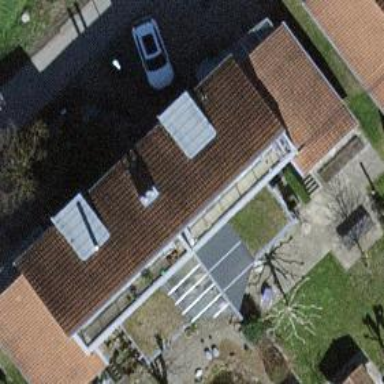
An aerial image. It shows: Semidetached house.